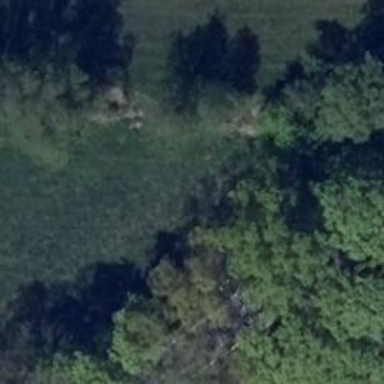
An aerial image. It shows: Row of trees in natural setting.